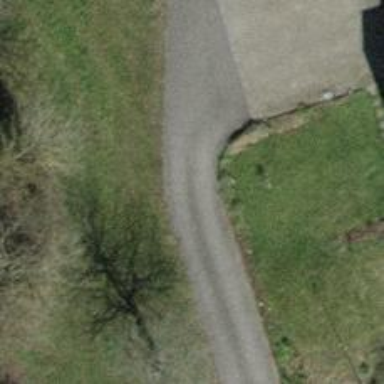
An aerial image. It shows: Asphalt driveway designated as service road.